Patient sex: F
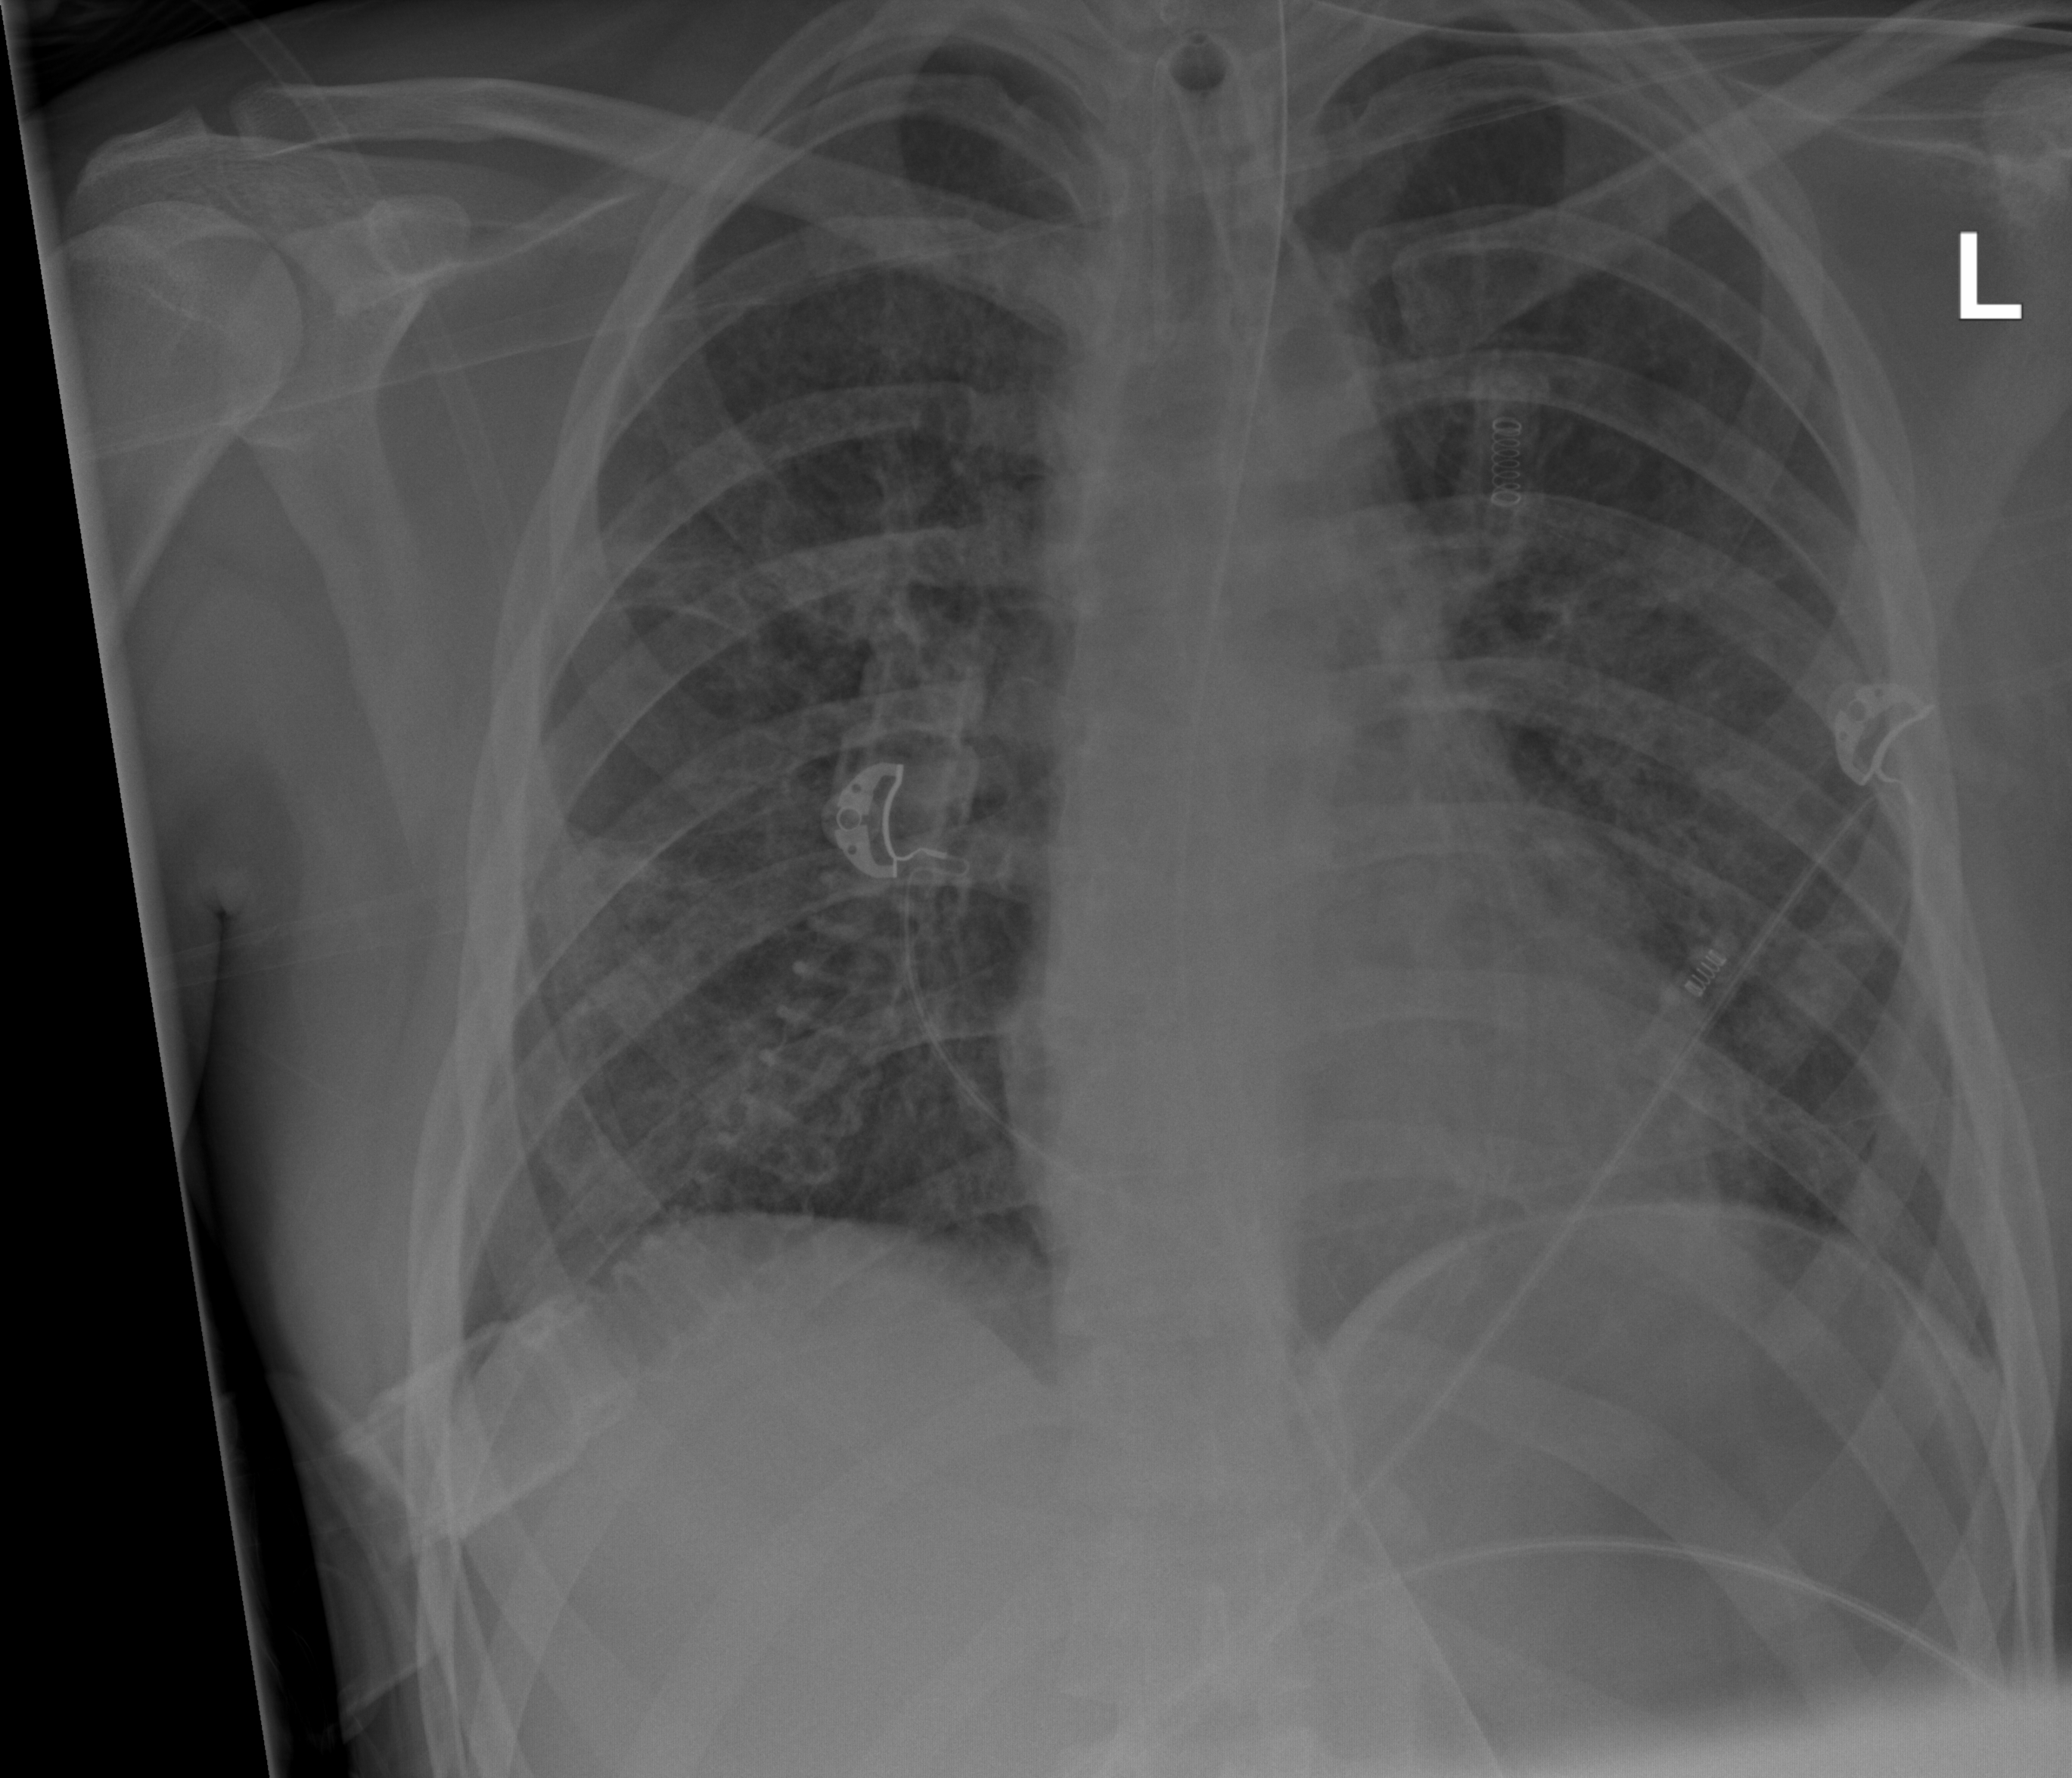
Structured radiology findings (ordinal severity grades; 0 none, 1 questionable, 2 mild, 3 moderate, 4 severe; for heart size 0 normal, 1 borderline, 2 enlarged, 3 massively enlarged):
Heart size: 0
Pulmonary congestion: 2
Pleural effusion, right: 0
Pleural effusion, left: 2
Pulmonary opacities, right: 2
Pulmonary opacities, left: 2
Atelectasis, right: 2
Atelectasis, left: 2